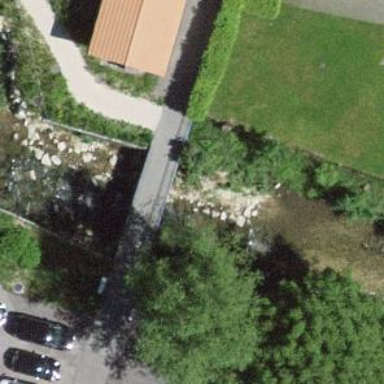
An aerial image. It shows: Footway on bridge.